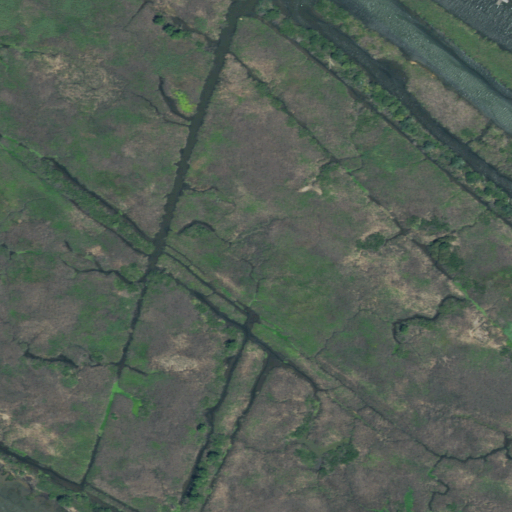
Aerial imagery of island in California named Kimball Island containing herbaceous wetlands and open water